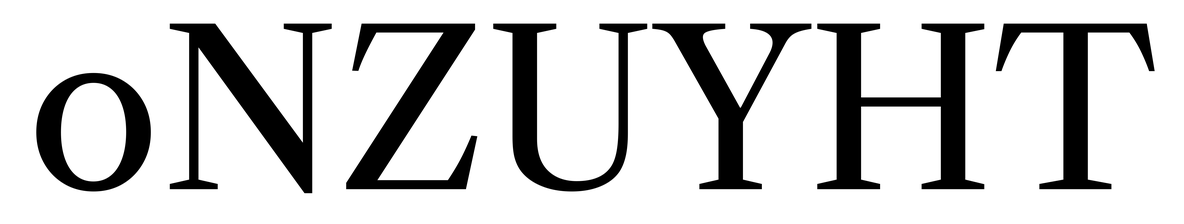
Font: LibreCaslonText_Regular